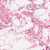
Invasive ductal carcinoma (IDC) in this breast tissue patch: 0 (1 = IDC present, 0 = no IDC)